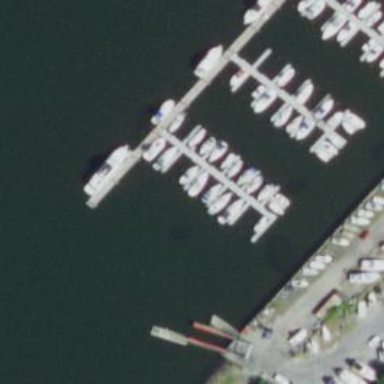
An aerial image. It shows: Pier with mooring facilities.